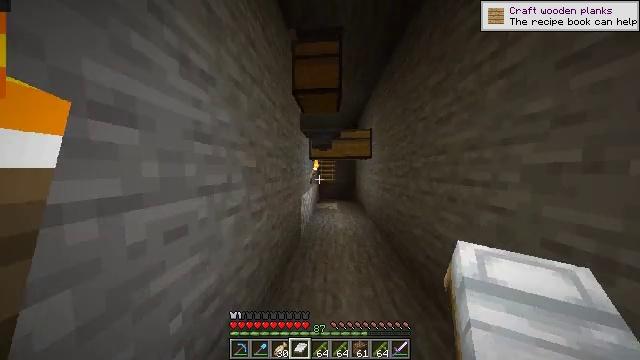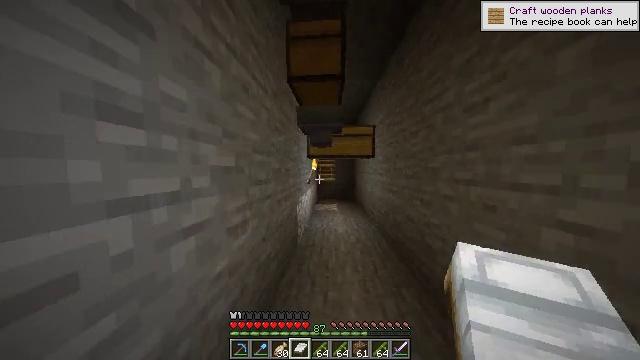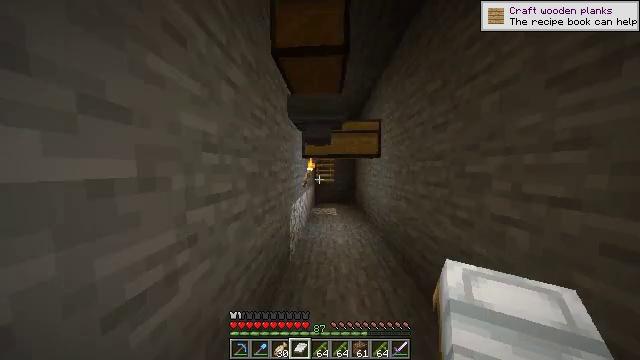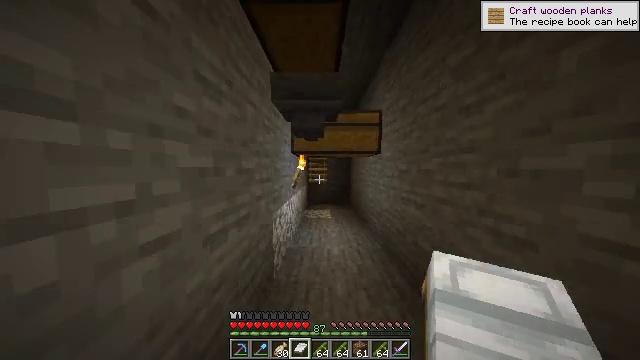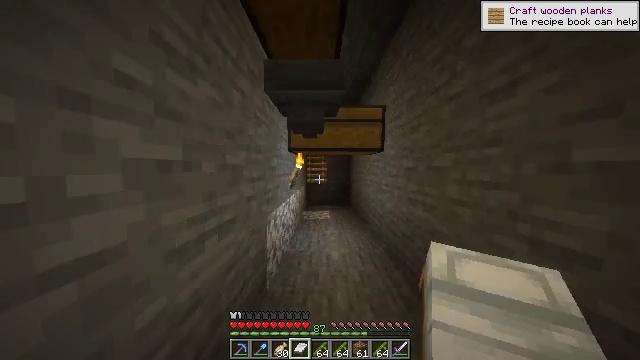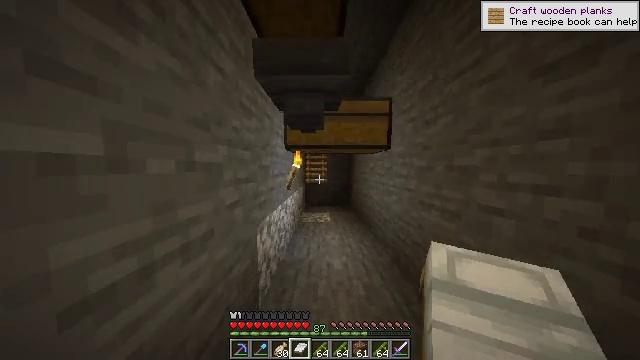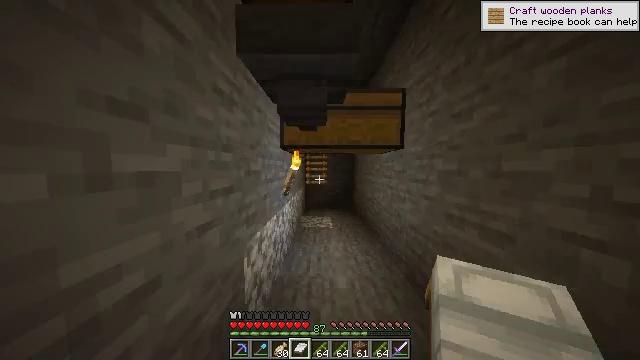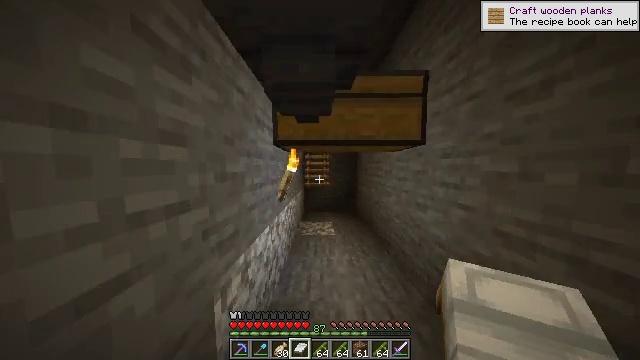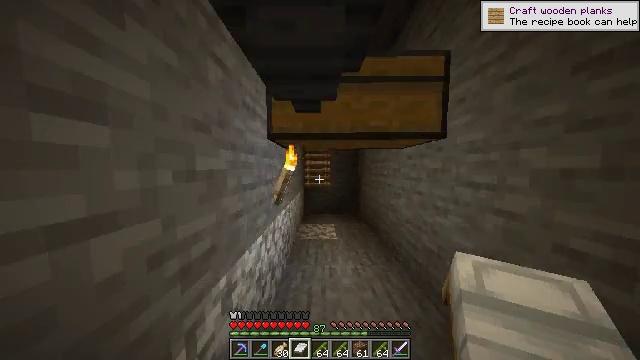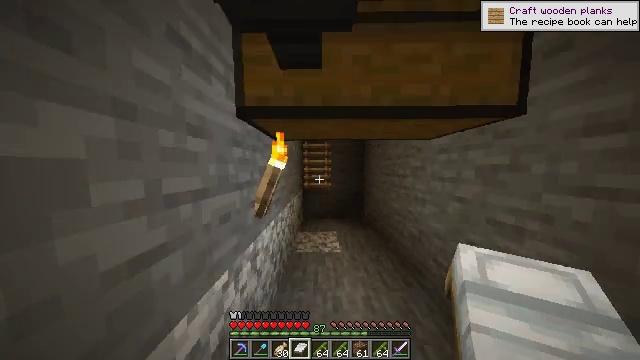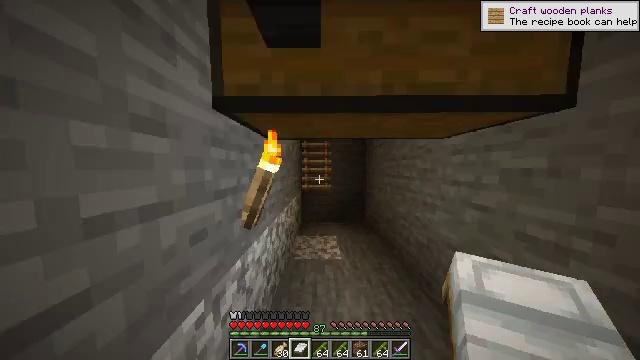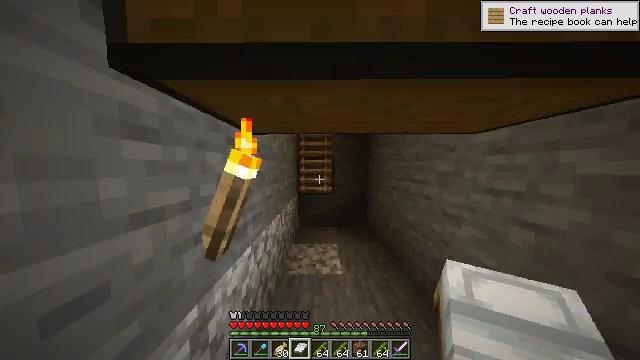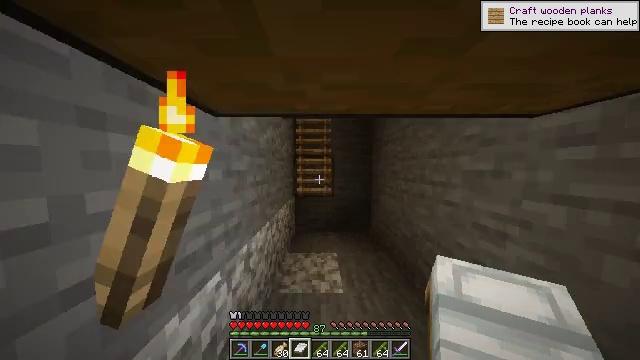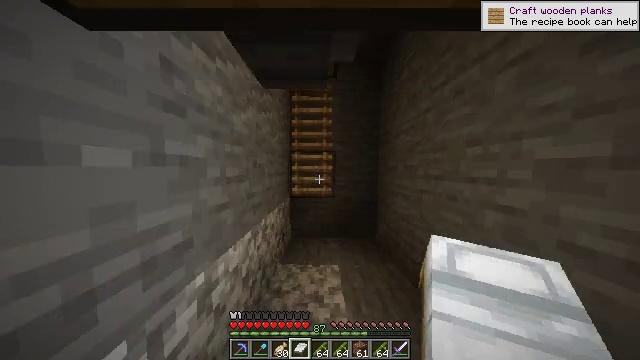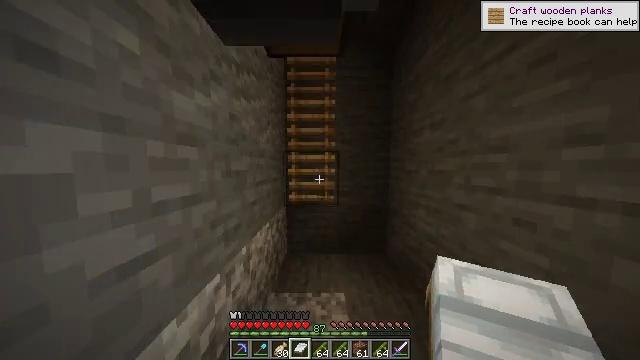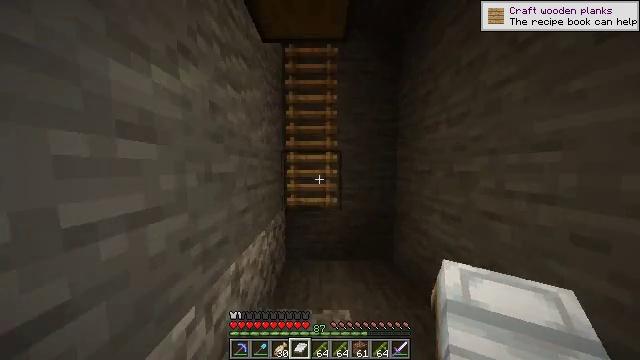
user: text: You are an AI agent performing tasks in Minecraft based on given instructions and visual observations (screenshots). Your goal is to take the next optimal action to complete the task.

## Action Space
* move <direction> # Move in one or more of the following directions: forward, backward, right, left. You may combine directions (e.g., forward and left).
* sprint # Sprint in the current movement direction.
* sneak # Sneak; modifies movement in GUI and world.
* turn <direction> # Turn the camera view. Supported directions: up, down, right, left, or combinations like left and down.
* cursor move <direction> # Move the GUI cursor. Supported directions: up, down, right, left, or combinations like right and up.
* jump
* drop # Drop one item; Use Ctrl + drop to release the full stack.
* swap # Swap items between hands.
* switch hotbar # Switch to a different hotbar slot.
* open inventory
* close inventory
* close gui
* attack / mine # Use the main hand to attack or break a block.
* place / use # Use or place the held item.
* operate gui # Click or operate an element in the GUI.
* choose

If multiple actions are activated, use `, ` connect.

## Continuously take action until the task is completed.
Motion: motion action
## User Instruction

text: Remove a bamboo from the inventory.
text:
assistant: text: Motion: move forward
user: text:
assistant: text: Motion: move forward
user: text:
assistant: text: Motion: move forward, turn right
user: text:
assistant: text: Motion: move forward
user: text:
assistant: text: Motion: move forward
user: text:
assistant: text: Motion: move forward
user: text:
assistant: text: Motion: move forward
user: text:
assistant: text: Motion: move forward
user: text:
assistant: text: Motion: move forward
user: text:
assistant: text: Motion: move forward
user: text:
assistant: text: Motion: move forward
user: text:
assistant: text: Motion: move forward
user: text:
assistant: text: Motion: move forward
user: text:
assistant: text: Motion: move forward
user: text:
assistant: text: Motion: move forward
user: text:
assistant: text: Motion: move forward
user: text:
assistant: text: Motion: move forward, turn up
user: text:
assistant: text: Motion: move forward, turn left and up, jump
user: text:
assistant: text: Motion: move forward, turn left and up, jump
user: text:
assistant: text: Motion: move forward, turn up, jump
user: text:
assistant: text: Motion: move forward, turn right and up, jump
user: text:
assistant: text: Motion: move forward, turn up, jump
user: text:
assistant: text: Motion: move forward, turn up
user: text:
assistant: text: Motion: move forward, turn up
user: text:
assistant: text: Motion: move forward, turn up
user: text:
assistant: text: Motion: move forward, turn up
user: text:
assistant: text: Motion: move forward, turn up
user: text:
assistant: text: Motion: move forward, turn up
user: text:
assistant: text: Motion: move forward, turn up
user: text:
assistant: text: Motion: move forward